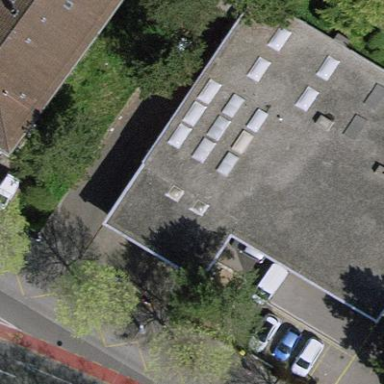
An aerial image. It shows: View of roof of building.